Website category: jobs
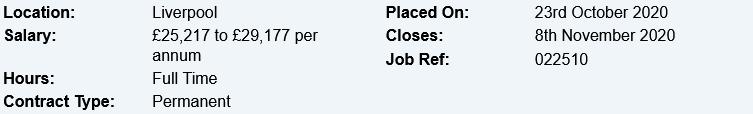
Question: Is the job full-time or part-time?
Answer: Full Time

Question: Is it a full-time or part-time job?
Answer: Full Time

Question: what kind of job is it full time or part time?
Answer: Full Time

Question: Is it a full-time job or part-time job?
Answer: Full Time

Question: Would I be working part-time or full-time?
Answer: Full Time

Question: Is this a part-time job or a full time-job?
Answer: Full Time

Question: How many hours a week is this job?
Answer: Full Time

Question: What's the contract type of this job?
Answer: Permanent

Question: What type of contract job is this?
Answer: Permanent

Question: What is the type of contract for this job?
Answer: Permanent

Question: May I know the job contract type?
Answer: Permanent

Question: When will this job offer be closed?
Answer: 8th November 2020

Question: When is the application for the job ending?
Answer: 8th November 2020

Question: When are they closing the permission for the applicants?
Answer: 8th November 2020

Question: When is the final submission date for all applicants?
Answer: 8th November 2020

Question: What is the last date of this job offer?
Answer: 8th November 2020

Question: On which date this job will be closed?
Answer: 8th November 2020

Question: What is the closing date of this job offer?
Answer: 8th November 2020

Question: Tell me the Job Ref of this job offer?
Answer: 022510

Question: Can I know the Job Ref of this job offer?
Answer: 022510

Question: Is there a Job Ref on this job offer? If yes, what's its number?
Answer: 022510

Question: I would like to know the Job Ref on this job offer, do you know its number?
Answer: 022510

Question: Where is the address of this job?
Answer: Liverpool

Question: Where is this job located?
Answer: Liverpool

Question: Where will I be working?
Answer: Liverpool

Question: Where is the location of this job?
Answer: Liverpool

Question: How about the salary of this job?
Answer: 25,217 to 29,177 per annum

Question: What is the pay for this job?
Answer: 25,217 to 29,177 per annum

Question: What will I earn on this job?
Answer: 25,217 to 29,177 per annum

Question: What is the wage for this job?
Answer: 25,217 to 29,177 per annum

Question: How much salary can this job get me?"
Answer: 25,217 to 29,177 per annum

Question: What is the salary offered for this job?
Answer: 25,217 to 29,177 per annum

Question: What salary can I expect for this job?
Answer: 25,217 to 29,177 per annum

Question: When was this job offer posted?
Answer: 23rd October 2020

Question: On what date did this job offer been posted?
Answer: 23rd October 2020